高二 · 代数
已知函数 $f(x)=e^{x}-x^{2}-a x$.

(1) 若曲线 $y=f(x)$ 在点 $x=0$ 处的切线斜率为 1 , 求函数 $f(x)$ 在 $[0,1]$ 上的最值;

(2) 令 $g(x)=f(x)+\frac{1}{2}\left(x^{2}-a^{2}\right)$, 若 $x \geq 0$ 时, $g(x) \geq 0$ 恒成立, 求实数 $a$ 的取值范围;

（3）当 $a=0$ 且 $x>0$ 时, 证明 $f(x)-e x \geq x \ln x-x^{2}-x+1$.
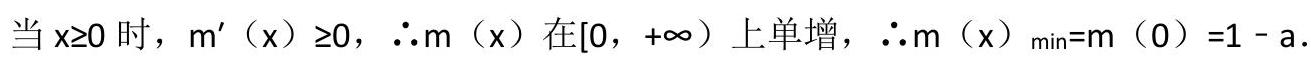
解析: (1) 解: $\because f^{\prime}(x)=e^{x}-2 x-a, 	herefore f^{\prime}(0)=1-a=1, 	herefore a=0, \quad 	herefore f^{\prime}(x)=e^{x}-2 x$, 记 $h(x)=e^{x}-2 x$, $	herefore h^{\prime}(x)=e^{x}-2$, 令 $h^{\prime}(x)=0$ 得 $x=\ln 2$.当 $0<x<\ln 2$ 时, $h^{\prime}(x)<0, h(x)$ 单减; 当 $\ln 2<x<1$ 时, $h^{\prime}(x)>0, h(x)$ 单增,$	herefore h(x){ }_{\min }=h(\ln 2)=2-2 \ln 2>0$,故 $\mathrm{f}^{\prime}(\mathrm{x})>0$ 恒成立, 所以 $\mathrm{f}(\mathrm{x})$ 在 $[0,1]$ 上单调递增$	herefore f(x){ }_{\min }=f(0)=1, f(x){ }_{\max }=f(1)=e-1$.(2) 解: $\because g(x)=\mathrm{e}^{\mathrm{x}}-\frac{1}{2}(\mathrm{x}+\mathrm{a})^{2}, \quad 	herefore \mathrm{g}^{\prime}(\mathrm{x})=\mathrm{e}^{\mathrm{x}}-\mathrm{x}-\mathrm{a}$. 令 $\mathrm{m}(\mathrm{x})=\mathrm{e}^{\mathrm{x}}-\mathrm{x}-\mathrm{a}, 	herefore \mathrm{m}^{\prime}(\mathrm{x})=\mathrm{e}^{\mathrm{x}}$-1 ,(i) 当 $1-a \geq 0$ 即 $a \leq 1$ 时, $m(x) \geq 0$ 恒成立, 即 $g^{\prime}(x) \geq 0, 	herefore g(x)$ 在 $[0,+\infty)$ 上单增,$	herefore g(x)_{\min }=g(0)=1-\frac{a^{2}}{2} \geq 0$, 解得 $-\sqrt{2} \leq \mathrm{a} \leq \sqrt{2}$, 所以 $-\sqrt{2} \leq \mathrm{a} \leq 1$.(ii）当 $1-a<0$ 即 $a>1$ 时, $\because m(x)$ 在 $[0,+\infty)$ 上单增, 且 $m(0)=1-a<0$,当 $1<a<e^{2}-2$ 时, $m(\ln (a+2))=2-\ln (2+a)>0$,$	herefore \exists \mathrm{x}_{0} \in(0, \ln (\mathrm{a}+2))$, 使 $\mathrm{m}\left(\mathrm{x}_{0}ight)=0$, 即 $\mathrm{e}^{x_{0}}=\mathrm{x}_{0}+\mathrm{a}$.当 $x \in\left(0, x_{0}ight)$ 时, $m(x)<0$, 即 $g^{\prime}(x)<0, g(x)$ 单减;当 $x \in\left(x_{0}, \ln (a+2)ight)$ 时, $m(x)>0$, 即 $g^{\prime}(x)>0, g(x)$ 单增.$	herefore g(x)_{\min }=g(x 0)=e^{x_{0}}-\frac{1}{2}\left(x_{0}+aight)^{2}=e^{x_{0}}-\frac{1}{2} e^{2 x_{0}}=e^{x_{0}}\left(1-\frac{1}{2} e^{x_{0}}ight) \geq 0$,$	herefore \mathrm{e}^{x_{0}} \leq 2$ 可得 $0<\mathrm{x}_{0} \leq \ln 2$, 由 $\mathrm{e}^{x_{0}}=\mathrm{x}_{0}+\mathrm{a}, 	herefore \mathrm{a}=\mathrm{e}^{x_{0}}-\mathrm{x}_{0}$.记 $\mathrm{t}(\mathrm{x})=\mathrm{e}^{\mathrm{x}}-\mathrm{x}, \mathrm{x} \in(0, \ln 2], 	herefore \mathrm{t}^{\prime}(\mathrm{x})=\mathrm{e}^{\mathrm{x}}-1>0, 	herefore \mathrm{t}(\mathrm{x})$ 在 $(0, \ln 2]$ 上单调递增,$	herefore \mathrm{t}(\mathrm{x}) \leq \mathrm{t}(\ln 2)=2-2 \ln 2, 	herefore 1<\mathrm{a} \leq 2-2 \ln 2$, 综上, $\mathrm{a} \in[-\sqrt{2}, 2-\ln 2]$.（3）证明: $f(x)-e x \geq x \ln x-x^{2}-x+1$ 等价于 $e^{x}-x^{2}-e x \geq x \ln x-x^{2}-x+1$, 即 $e^{x}-e x \geq x \ln x-x+1 . \because x$ $>0, 	herefore$ 等价于 $\frac{e^{x}}{x}-\ln \mathrm{x}-\frac{1}{x}-\mathrm{e}+1 \geq 0$. 令 $\mathrm{h}(\mathrm{x})=\frac{e^{x}}{x}-\ln \mathrm{x}-\frac{1}{x}-\mathrm{e}+1$,则 $h^{\prime}(x)=\frac{(x-1)\left(e^{x}-1ight)}{x^{2}} \cdot \because x>0, 	herefore e^{x}-1>0$. 当 $0<x<1$ 时, $\left.h^{\prime}(x)<0, h （ xight)$ 单减; 当 $\mathrm{x}$ $>1$ 时, $h^{\prime}(x)>0, h(x)$ 单增. $	herefore h(x)$ 在 $\mathrm{x}=1$ 处有极小值, 即最小值, $	herefore h(x) \geq h(1)=e-1-e+1=0, \quad 	herefore a=0$ 且 $x>0$ 时, 不等式 $f(x)-e x \geq x \ln x-x^{2}-x+1$ 成立.